Field crop: maize
Growth stage: 2
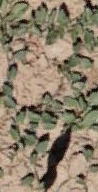
Species: convolvulus